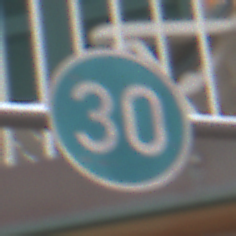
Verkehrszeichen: VorgeschriebeneMindestgeschwindigkeit
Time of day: Midday
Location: Outdoor (Urban)
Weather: Overcast
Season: NotSpecified
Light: Natural